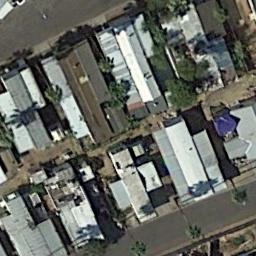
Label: mobile_home_park